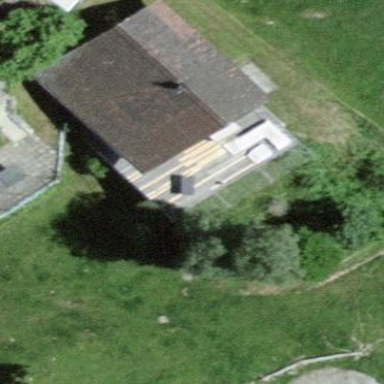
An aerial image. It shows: Residential building.